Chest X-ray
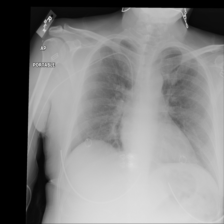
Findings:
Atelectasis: negative
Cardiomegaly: negative
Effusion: negative
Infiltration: negative
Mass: negative
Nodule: negative
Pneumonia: negative
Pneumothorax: negative
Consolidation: negative
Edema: negative
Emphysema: negative
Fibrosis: negative
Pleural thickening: negative
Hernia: negative